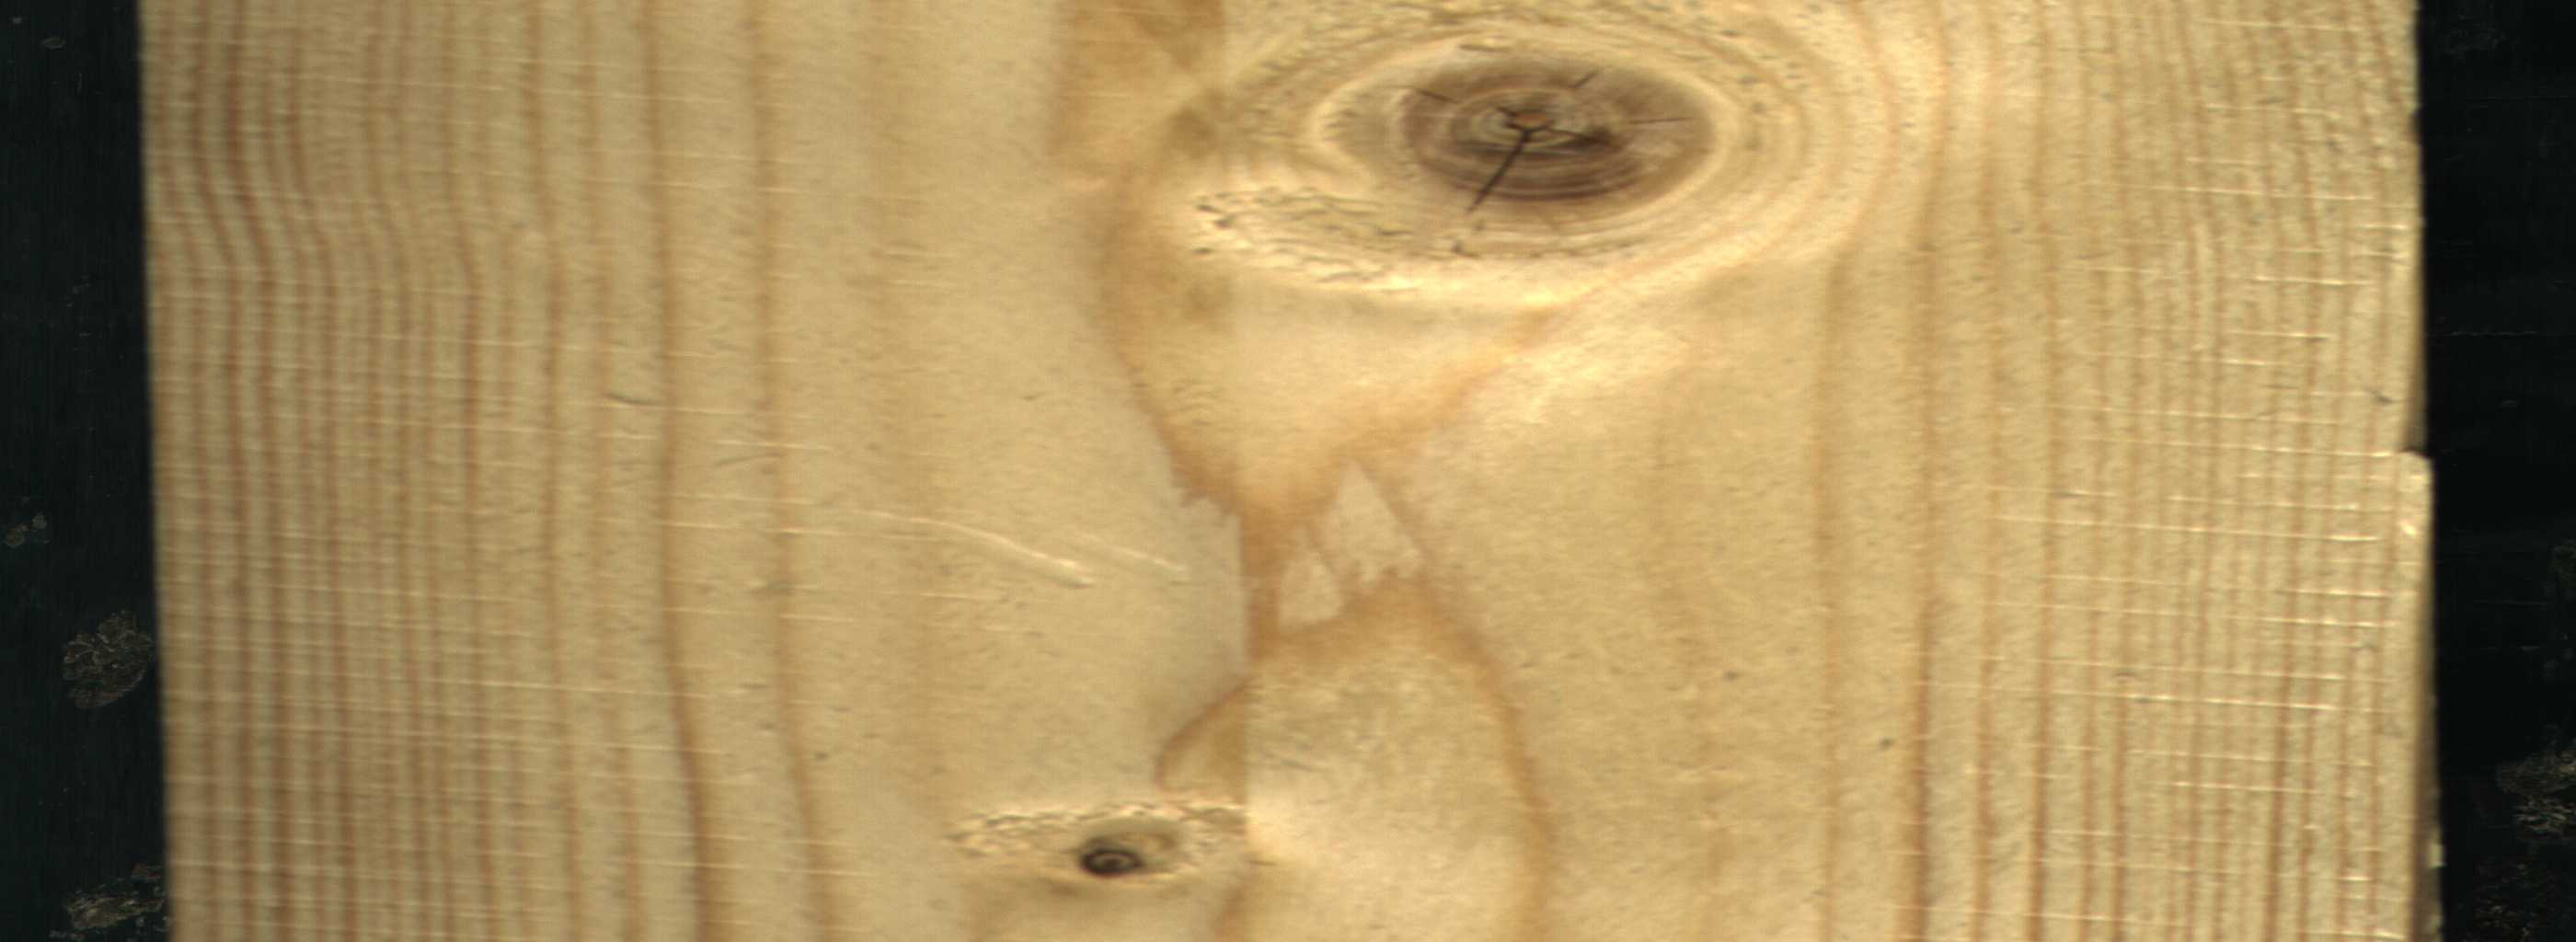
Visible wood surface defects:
knot_with_crack
Dead_Knot